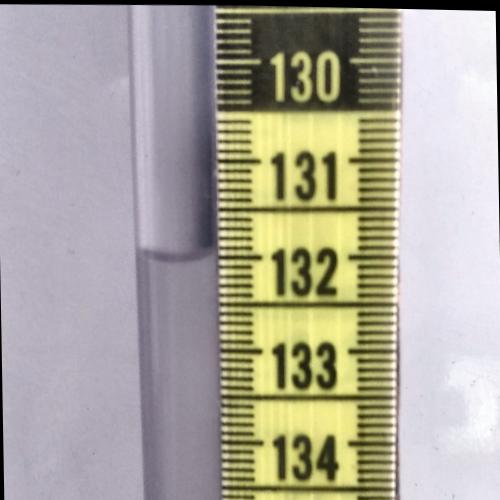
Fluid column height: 132.0 cm